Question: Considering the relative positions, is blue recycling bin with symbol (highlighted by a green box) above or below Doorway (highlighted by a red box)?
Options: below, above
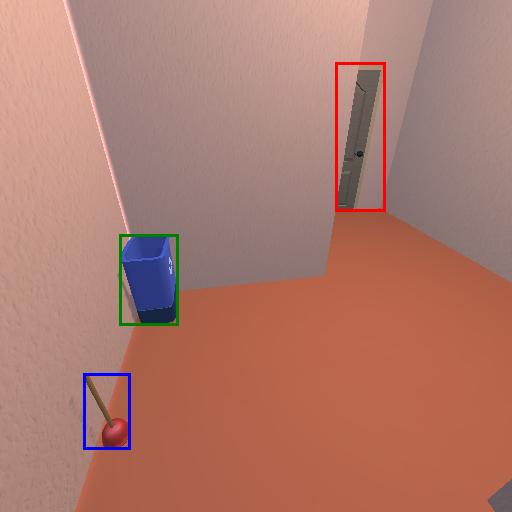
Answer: below